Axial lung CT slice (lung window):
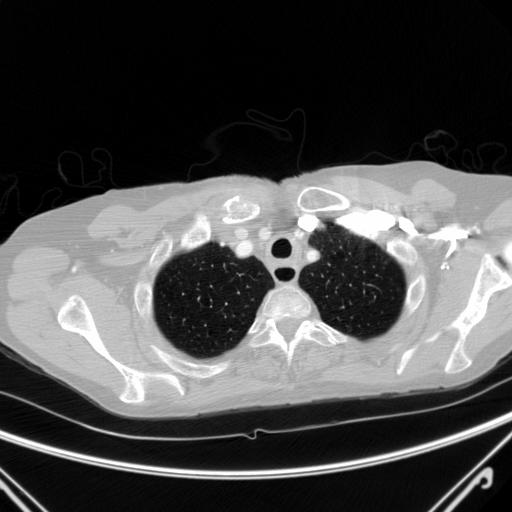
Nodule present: no